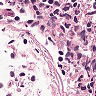
Metastatic tissue present: no